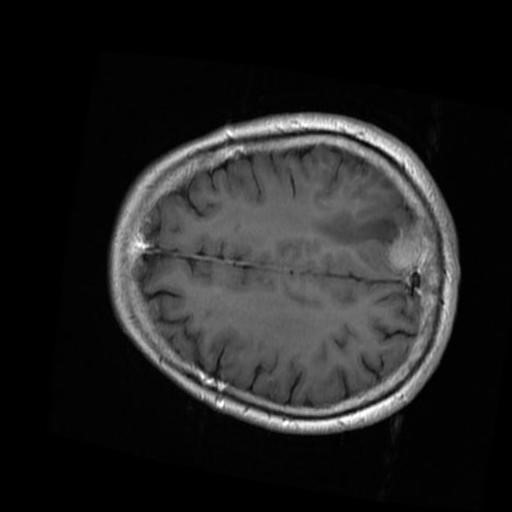
Label: brain_menin